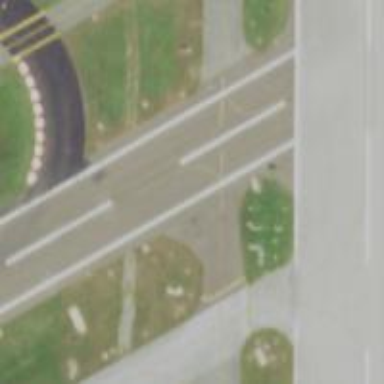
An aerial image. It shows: View of taxiway at the airport.